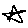
Label: star